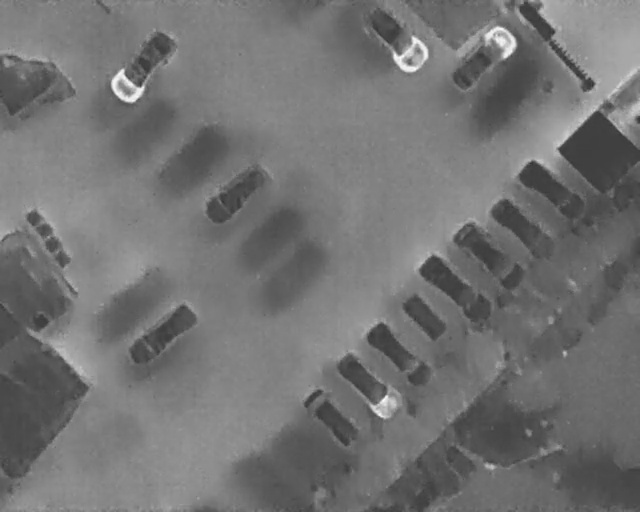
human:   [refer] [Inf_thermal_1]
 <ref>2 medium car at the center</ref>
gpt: <box>[[34, 30, 39, 45, 140], [60, 61, 64, 77, 42]]</box>

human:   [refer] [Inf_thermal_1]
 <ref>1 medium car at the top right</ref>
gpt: <box>[[72, 3, 77, 19, 136]]</box>

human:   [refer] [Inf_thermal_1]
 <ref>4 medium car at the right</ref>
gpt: <box>[[84, 29, 88, 44, 39], [79, 37, 83, 52, 40], [73, 41, 78, 57, 42], [68, 48, 73, 64, 39]]</box>

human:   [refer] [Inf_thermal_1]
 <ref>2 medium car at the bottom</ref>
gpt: <box>[[54, 67, 60, 83, 45], [49, 74, 54, 88, 44]]</box>